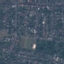
Land use / land cover class: Residential